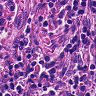
Metastatic tissue present: no